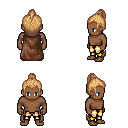
a pixel art fantasy rpg character, male body template, human, dark skin, brown cape, gold greaves, light blonde short topknot hairstyle, four views (front, back, left, right), 2x2 character sprite sheet, small pixel art, hard edges, no anti-aliasing